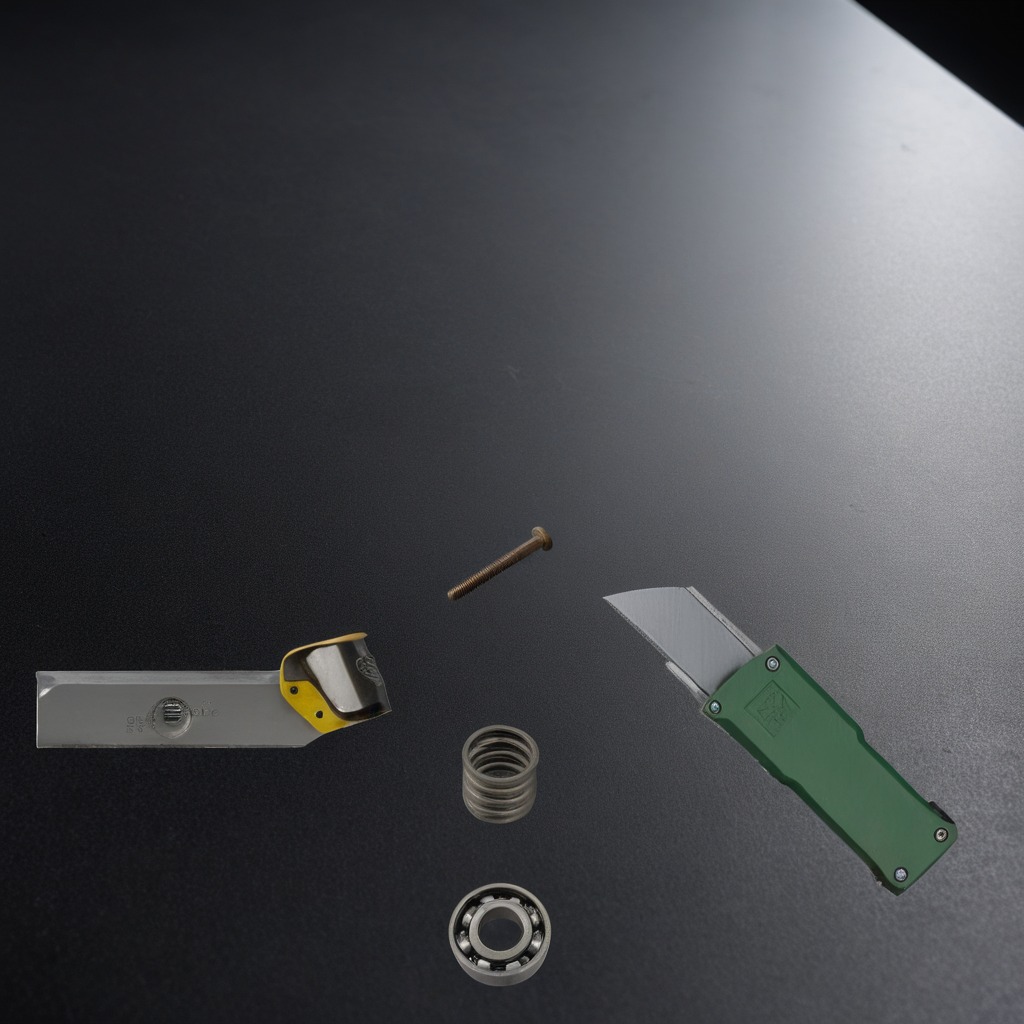
A metal ball bearing, a utility knife, a metal machine screw, a coiled metal spring, and a handheld metal saw are lying on a clean granite tabletop covered with a black rubber mat inside a workshop under bright overhead lighting crisp shadows high clarity worn but beneath the mat.